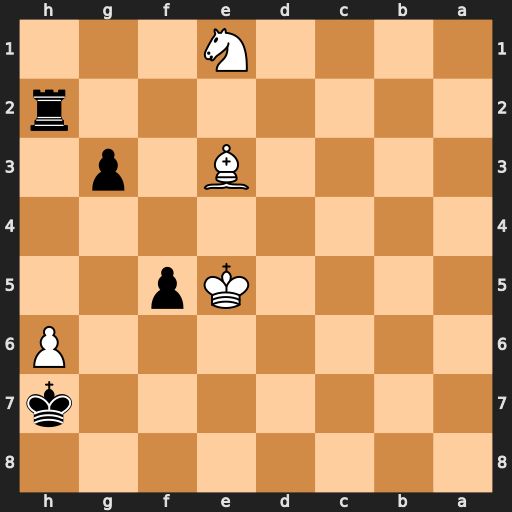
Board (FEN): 8/7k/7P/4Kp2/8/4B1p1/7r/4N3
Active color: b
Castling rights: -
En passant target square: -
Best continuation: Re2 Ng2 Rxg2